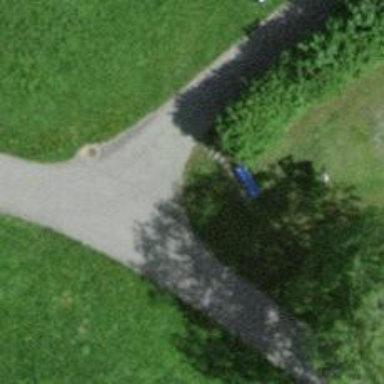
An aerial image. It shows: Bench.